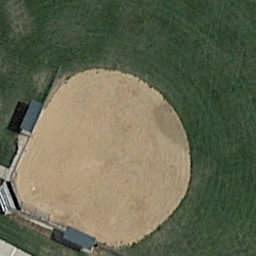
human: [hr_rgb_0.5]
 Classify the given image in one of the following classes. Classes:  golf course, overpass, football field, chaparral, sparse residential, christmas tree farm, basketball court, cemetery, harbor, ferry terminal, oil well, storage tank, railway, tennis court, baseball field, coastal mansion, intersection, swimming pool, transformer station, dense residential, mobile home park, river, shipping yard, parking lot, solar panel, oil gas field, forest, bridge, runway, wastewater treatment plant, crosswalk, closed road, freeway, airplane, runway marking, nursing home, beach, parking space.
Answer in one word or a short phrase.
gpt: baseball field